Interaction volume radius: 5 \u00c5
Interaction volume height: 20 \u00c5
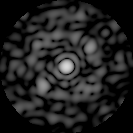
Disorder parameter: 0.7266